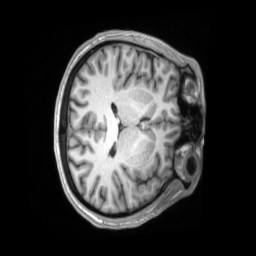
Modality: T1w
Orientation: axial
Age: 37
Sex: male
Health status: ill
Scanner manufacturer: siemens
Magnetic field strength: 3 T
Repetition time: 2.2 s
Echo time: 0.00157 s